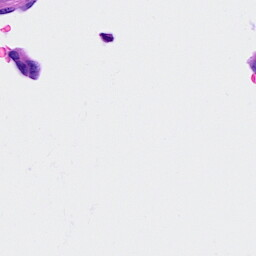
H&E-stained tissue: Ovarian